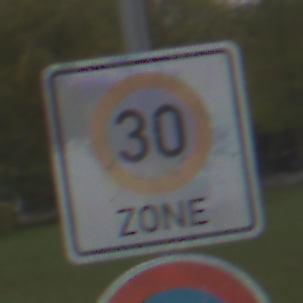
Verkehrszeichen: BeginnZone30
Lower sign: EingeschraenktesHalteverbot
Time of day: Midday
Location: Outdoor (Suburban)
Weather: Overcast
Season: NotSpecified
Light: Natural